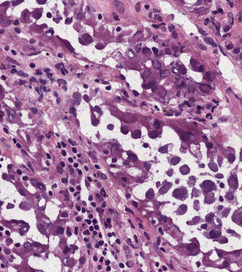
Tumor epithelial tissue: yes
Tumor-associated stroma tissue: yes
Normal tissue: no